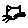
Label: cat